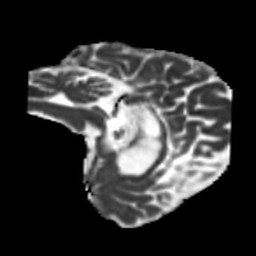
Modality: MD
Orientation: sagittal
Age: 49
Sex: male
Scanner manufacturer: siemens
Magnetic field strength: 3 T
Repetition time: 5.25 s
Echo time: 0.08 s